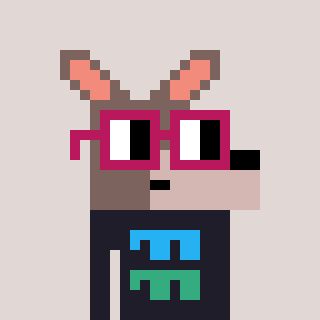
a pixel art character with square dark red glasses, a kangaroo-shaped head and a grayscale-colored body on a warm background